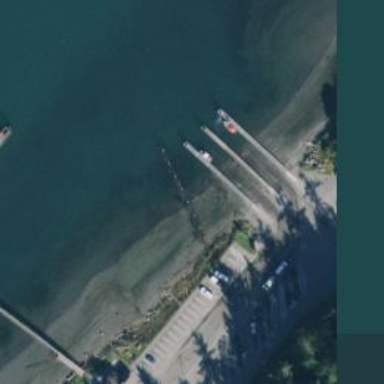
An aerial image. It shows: Breakwater structure.